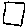
Label: square